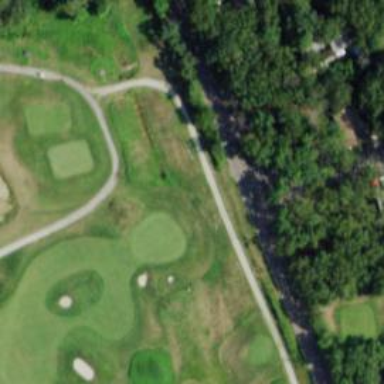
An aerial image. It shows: Golf hole.